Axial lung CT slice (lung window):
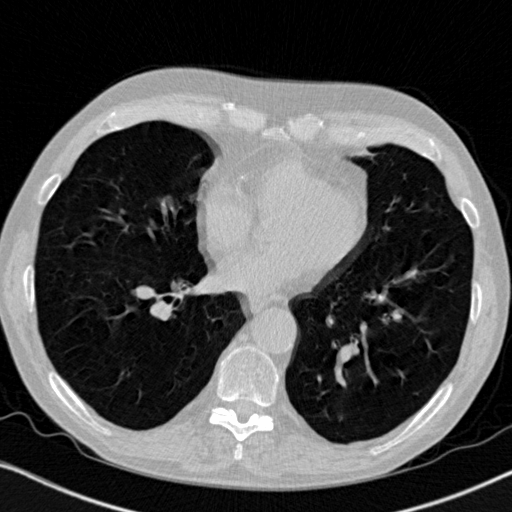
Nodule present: no